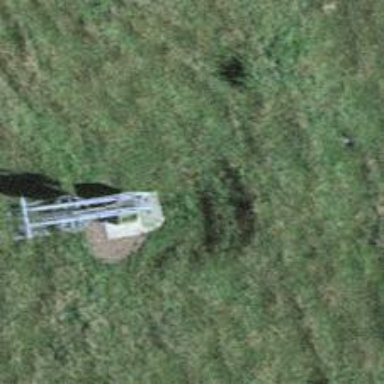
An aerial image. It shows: Pylon for aerialway.